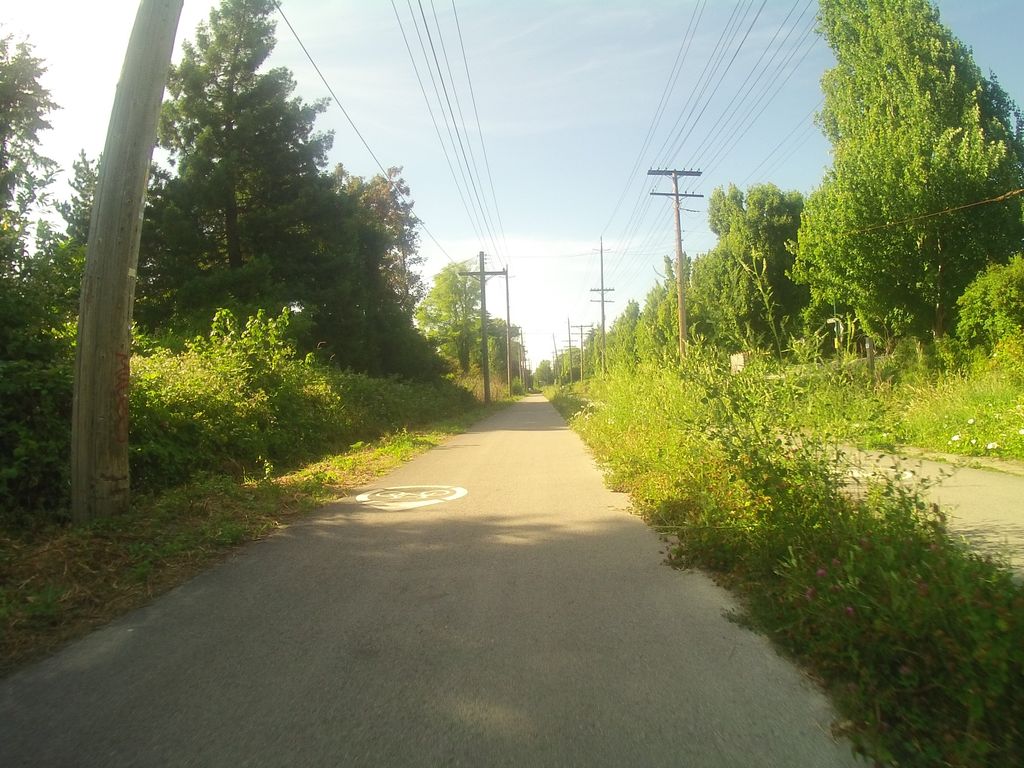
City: vancouver